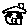
Label: house